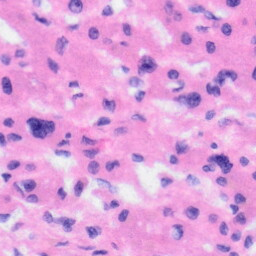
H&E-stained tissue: Liver